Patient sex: F
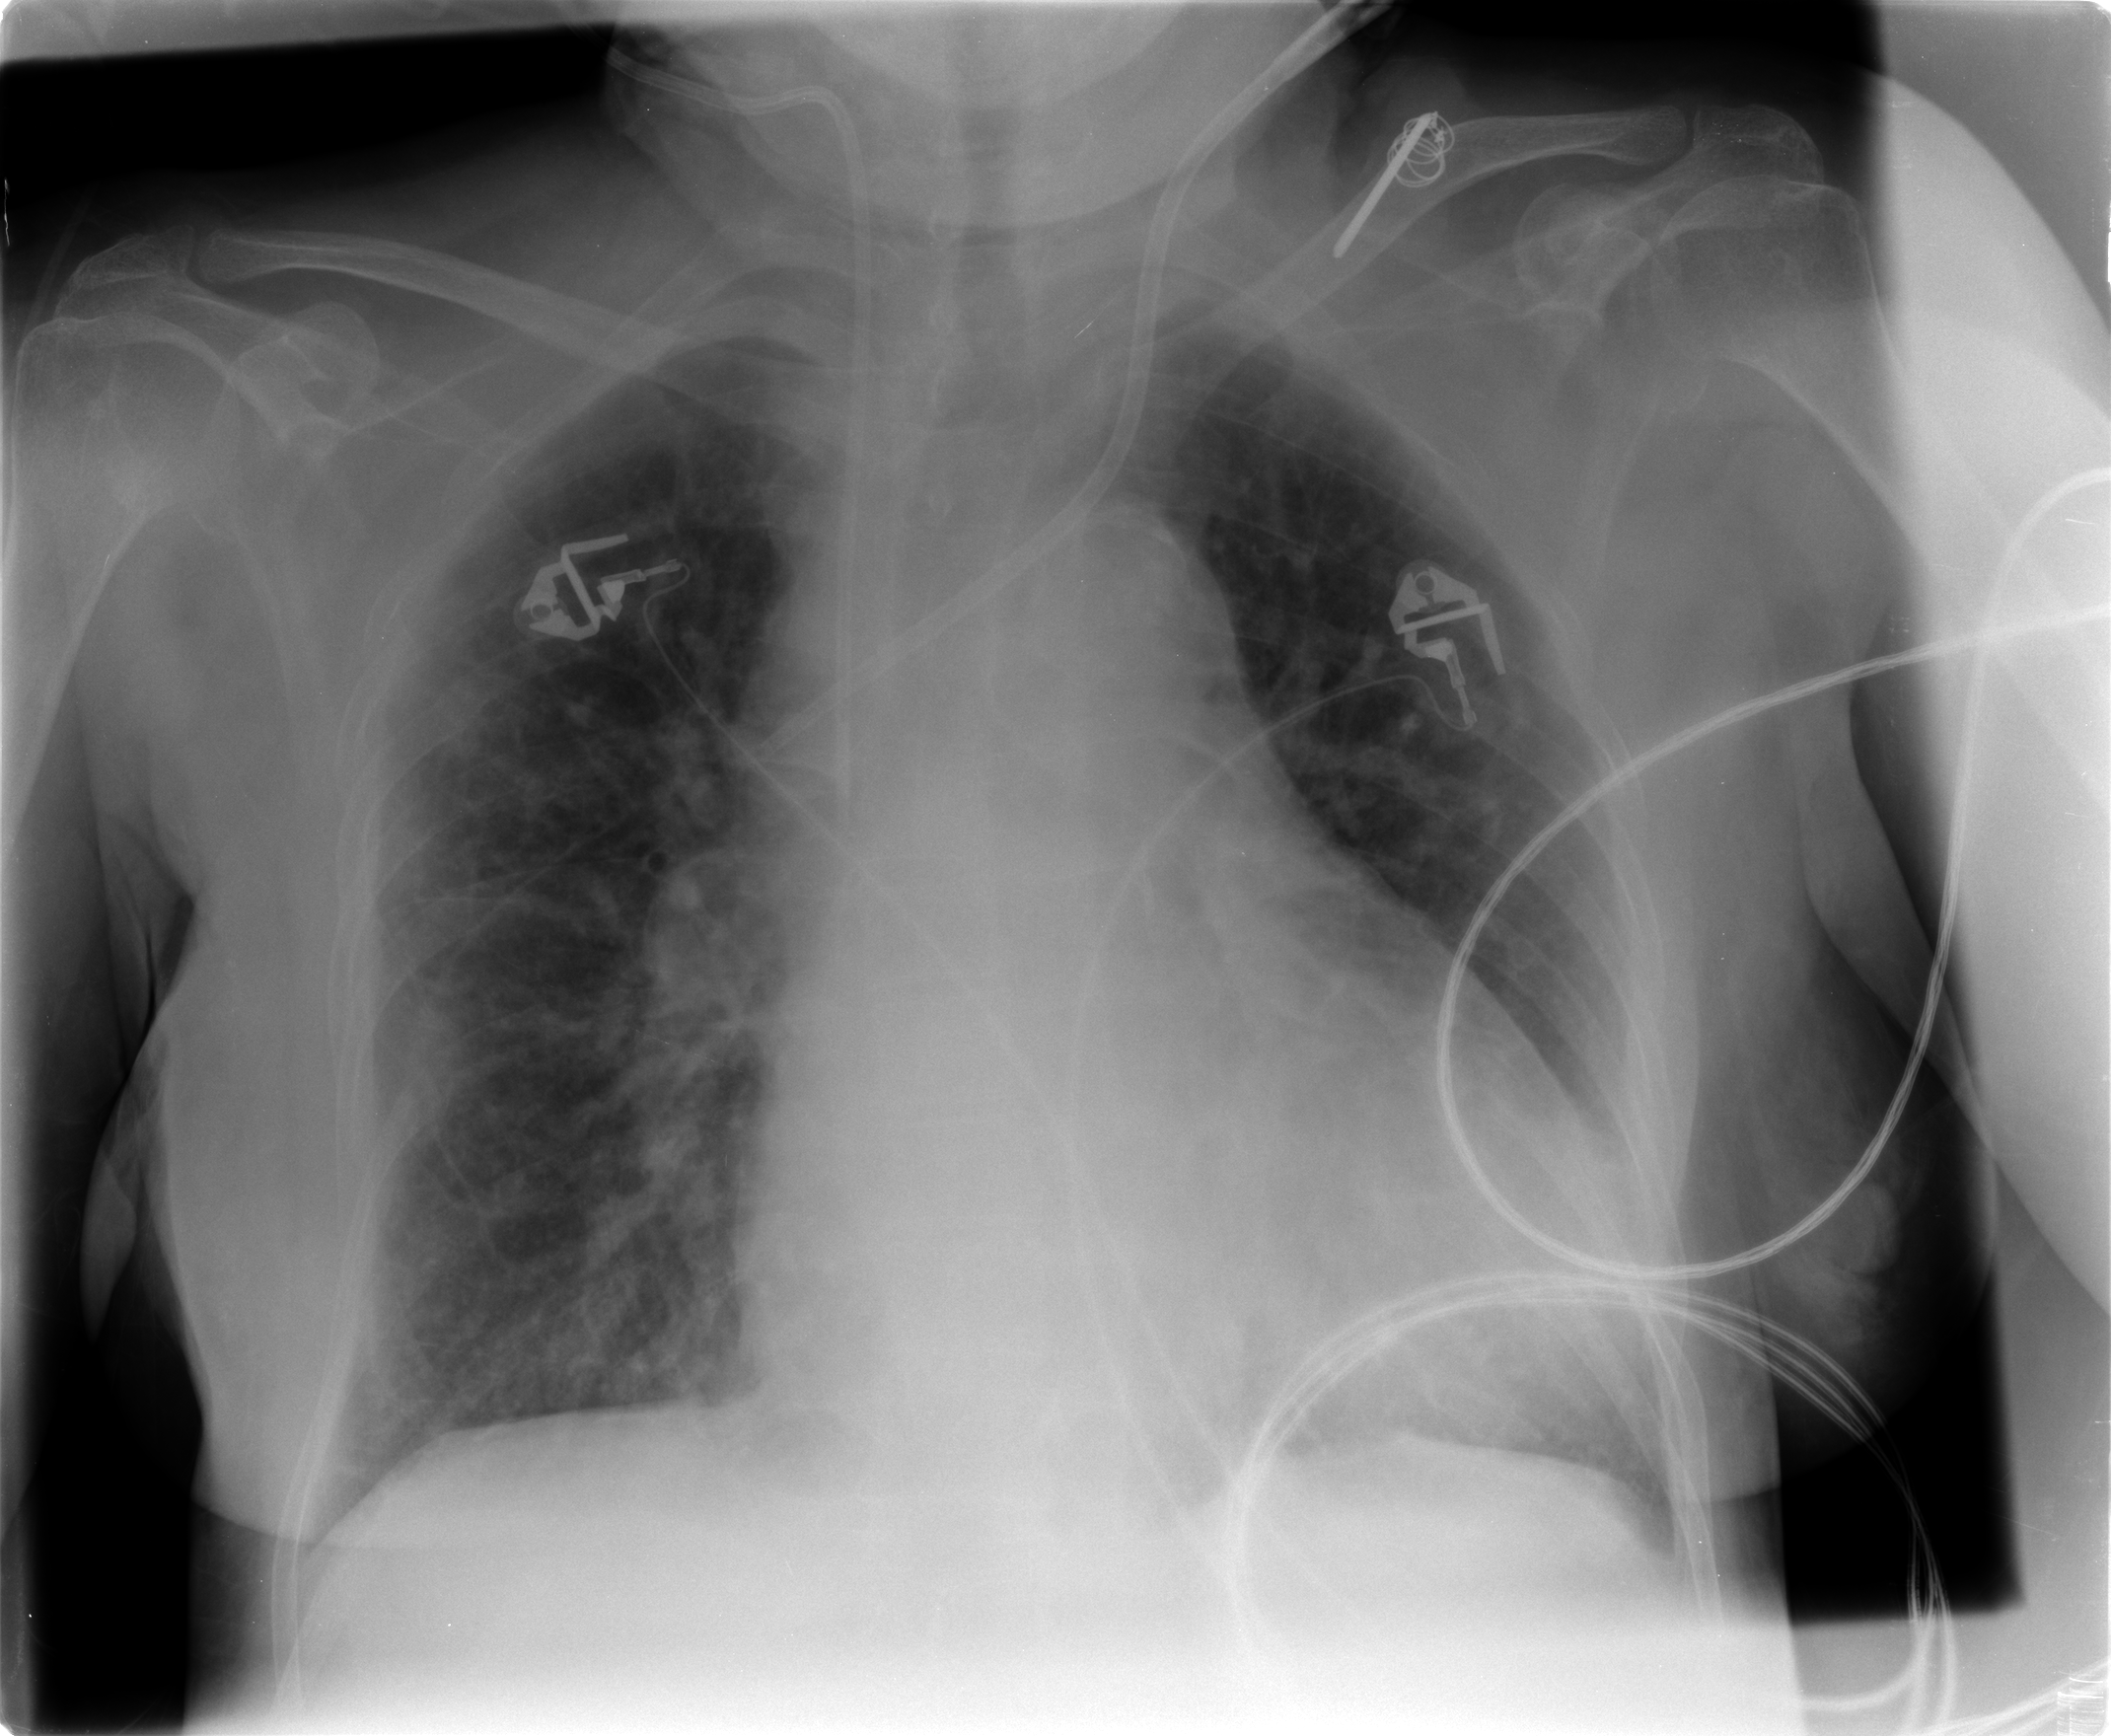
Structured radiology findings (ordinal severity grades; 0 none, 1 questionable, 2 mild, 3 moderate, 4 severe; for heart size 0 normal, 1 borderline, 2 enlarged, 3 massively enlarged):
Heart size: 3
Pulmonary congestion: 2
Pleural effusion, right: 0
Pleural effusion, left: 1
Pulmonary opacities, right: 0
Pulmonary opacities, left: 0
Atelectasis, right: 0
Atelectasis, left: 0